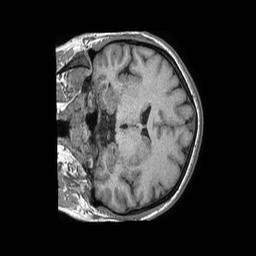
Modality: T1w
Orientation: coronal
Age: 39
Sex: female
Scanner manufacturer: philips
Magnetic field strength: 1.5 T
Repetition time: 0.007766 s
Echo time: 0.003587 s